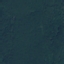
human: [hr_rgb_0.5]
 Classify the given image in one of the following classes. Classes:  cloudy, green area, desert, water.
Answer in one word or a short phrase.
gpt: green area